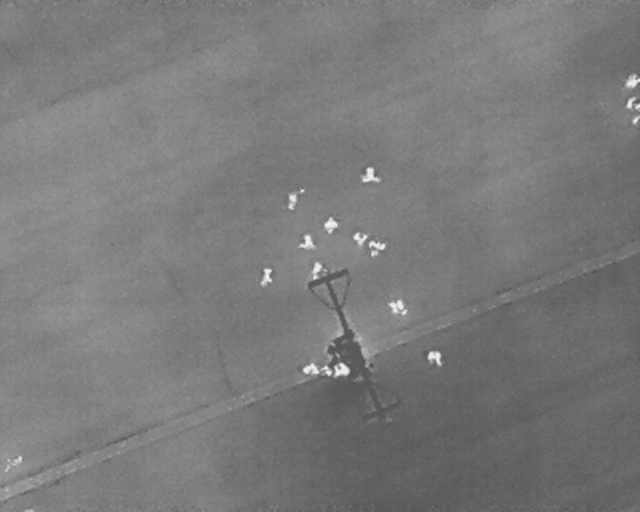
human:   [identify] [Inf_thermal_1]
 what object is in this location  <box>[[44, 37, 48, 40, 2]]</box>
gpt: <ref>1 large person at the center</ref>

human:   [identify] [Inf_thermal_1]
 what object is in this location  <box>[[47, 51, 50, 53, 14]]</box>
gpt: <ref>1 small person at the center</ref>

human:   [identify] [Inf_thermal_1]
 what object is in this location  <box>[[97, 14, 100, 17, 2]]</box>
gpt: <ref>1 medium person at the top right</ref>